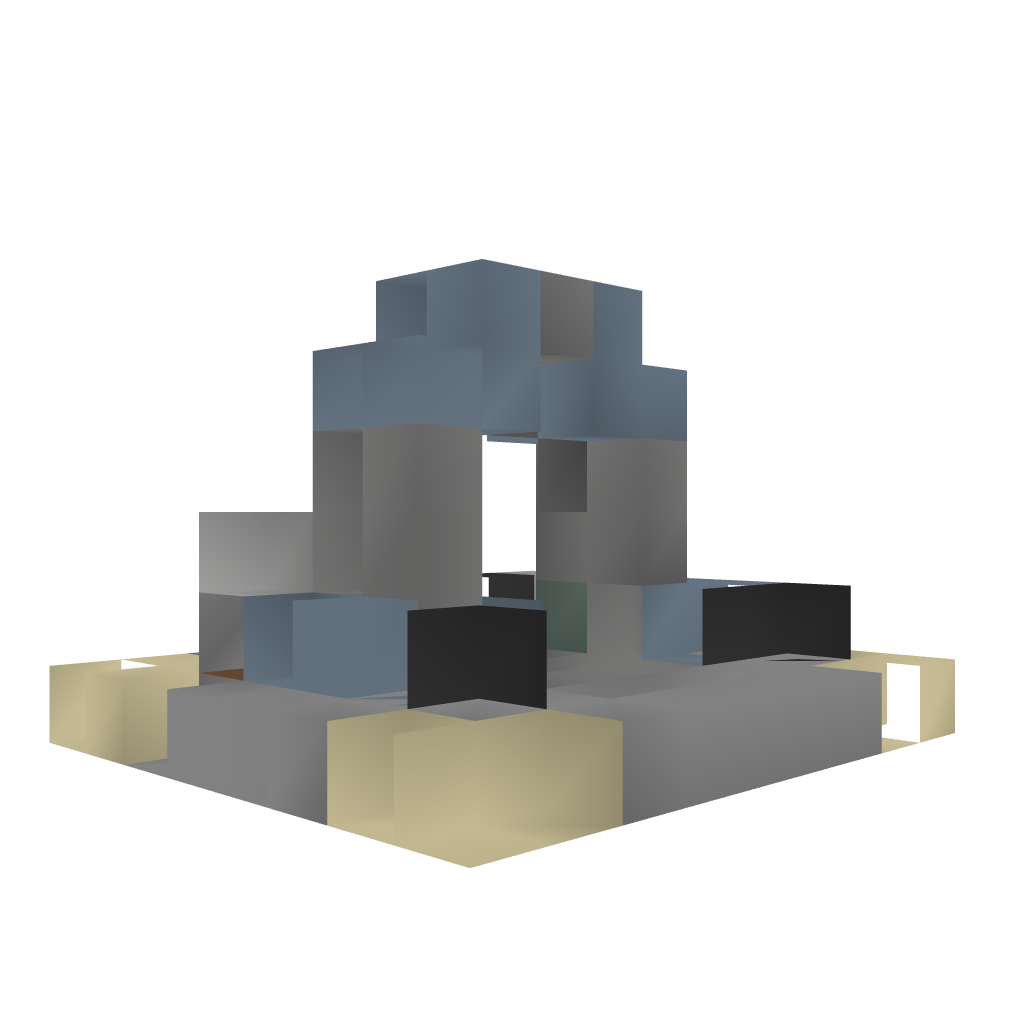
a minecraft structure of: Small Medieval Arc